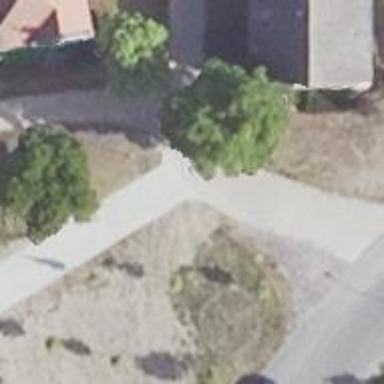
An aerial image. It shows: Paved residential road.